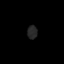
Tissue: lung
Cell type: Epithelial cells
Senescence score: 0.2305
Nuclear area (px): 133
Mean DAPI intensity: 38.173